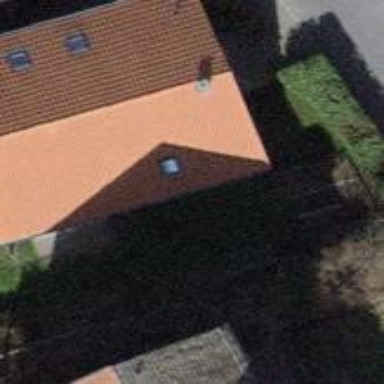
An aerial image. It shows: Gabled roofed house.